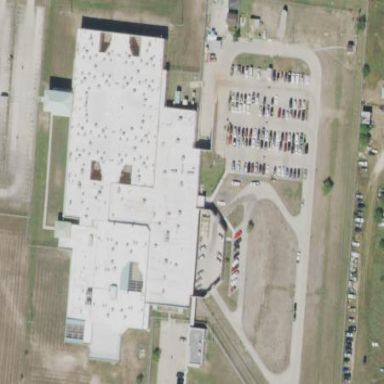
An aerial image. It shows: Prison.